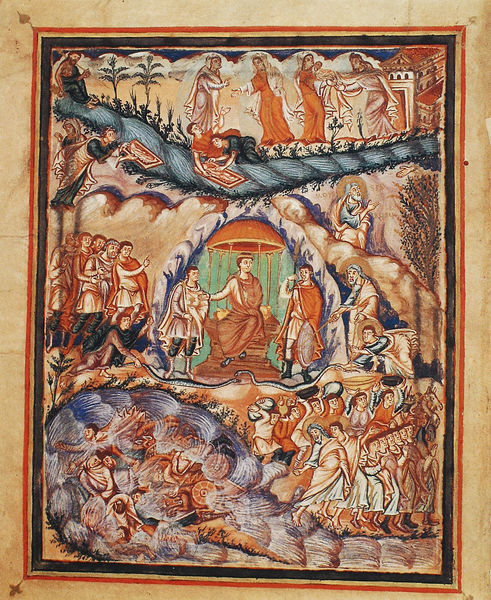
Titel: Bibel von  St. Paul (S. Paolo fuori la mura)
Standort: Herkunftsort: Reims (EU - F)
Institution: Rom, Bibliothek von San Paolo
Schlagwörter: baum, blau, gemälde, himmel, mann, meer, wasser, fluss, menschen, bunt, frau, männer, haus, rot, teppich, tragen, engel, gebirge, sturm, soldaten, thron, korb, palme, podest, waschen, schild, moses, schlange, herrscher, armee, pergament, hölle, mittelalter, krieger, krokodil, baldachin, pavillon, römisch, schilde, gebrige, buchmalerei, thronender, ertrinken, plagen, bibelillustration, 1000, wort gottes, soldaten krieger, altes testamtent, sinfflut, flucht  aus ägypten, brennender ölbaum, bibelillustratioin